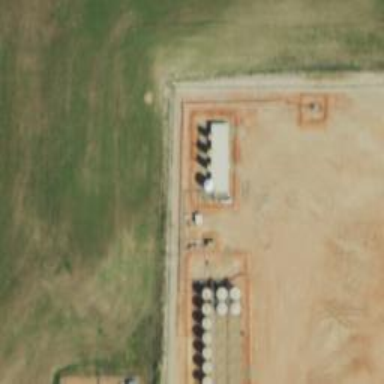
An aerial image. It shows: Storage tank with man-made structure.